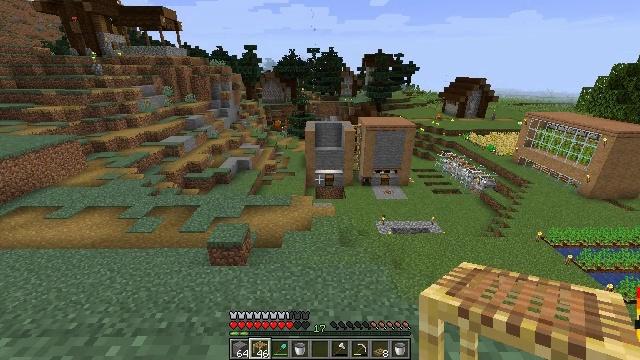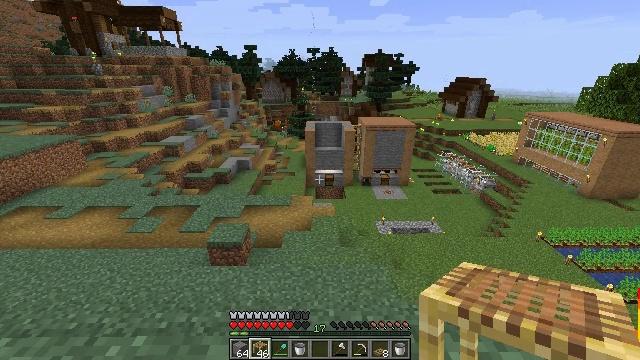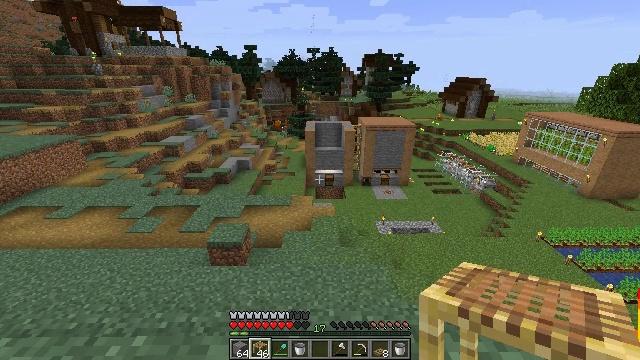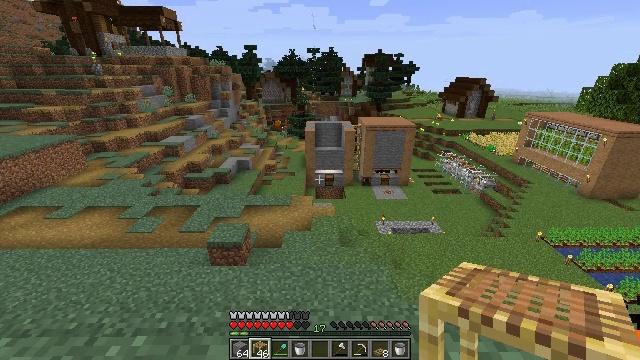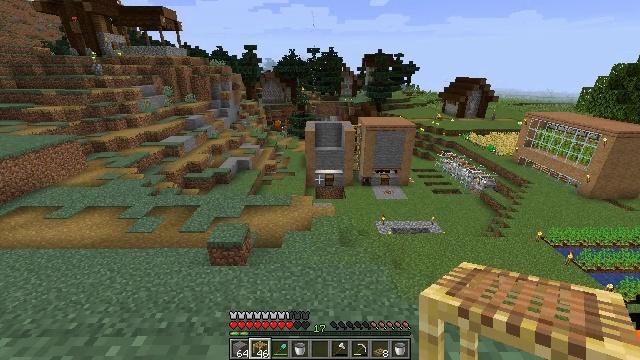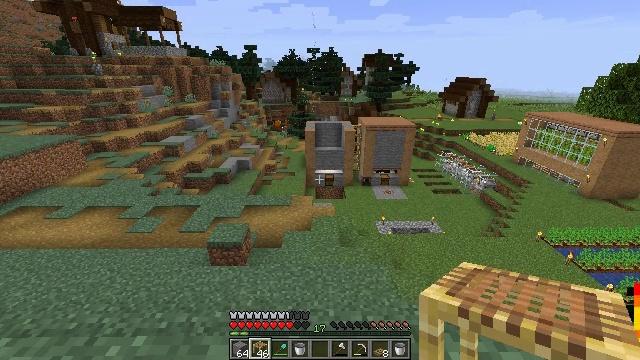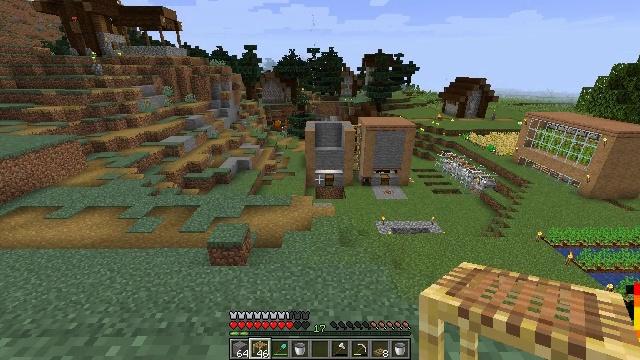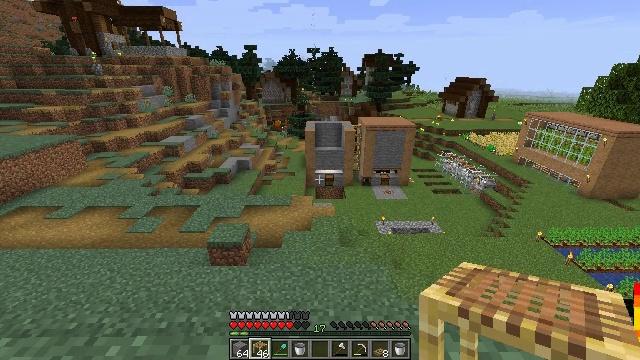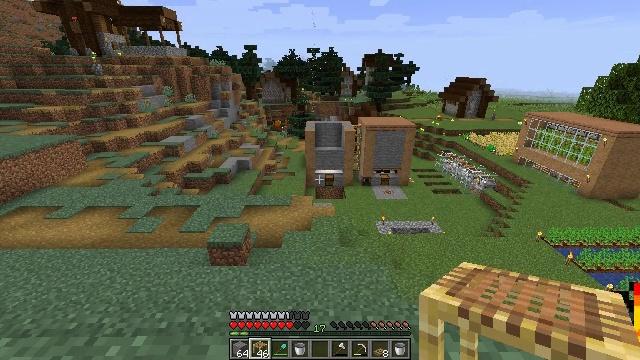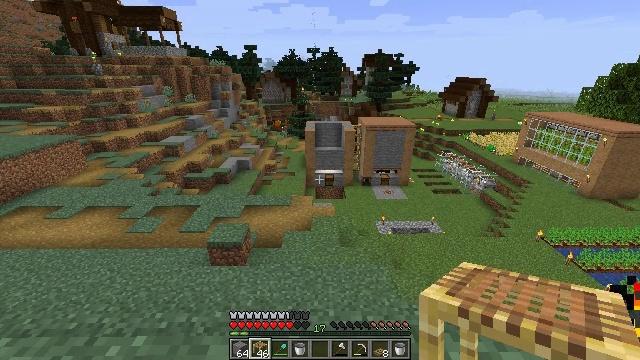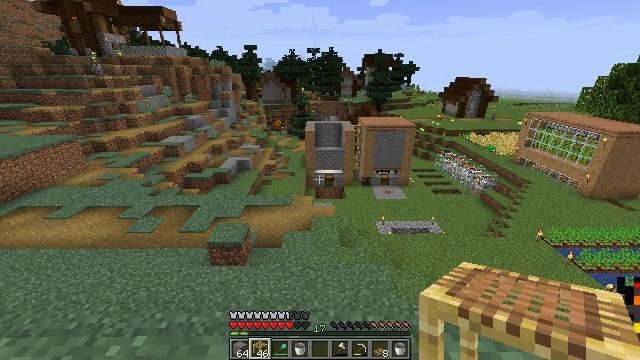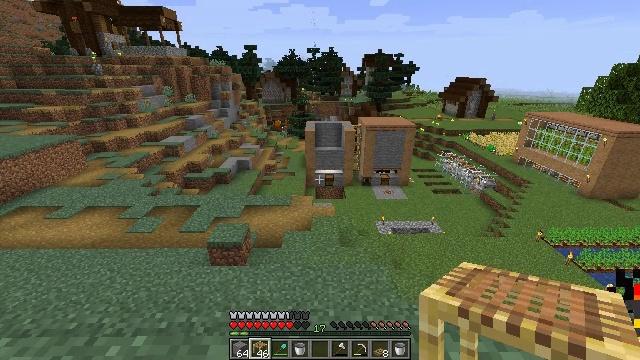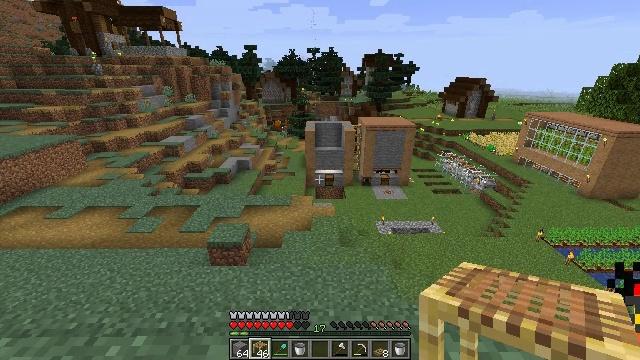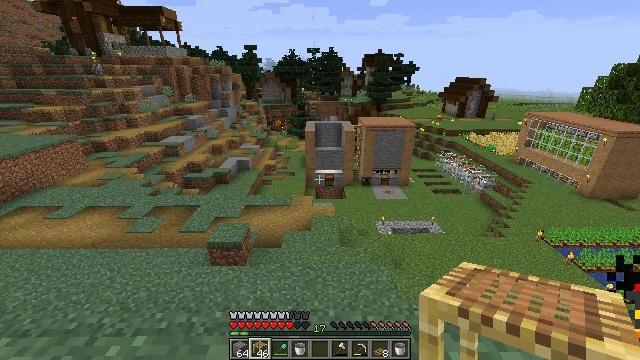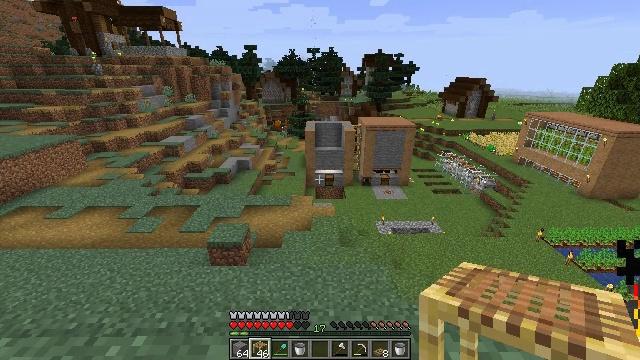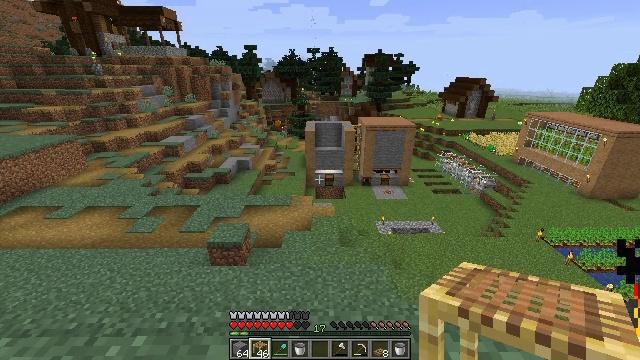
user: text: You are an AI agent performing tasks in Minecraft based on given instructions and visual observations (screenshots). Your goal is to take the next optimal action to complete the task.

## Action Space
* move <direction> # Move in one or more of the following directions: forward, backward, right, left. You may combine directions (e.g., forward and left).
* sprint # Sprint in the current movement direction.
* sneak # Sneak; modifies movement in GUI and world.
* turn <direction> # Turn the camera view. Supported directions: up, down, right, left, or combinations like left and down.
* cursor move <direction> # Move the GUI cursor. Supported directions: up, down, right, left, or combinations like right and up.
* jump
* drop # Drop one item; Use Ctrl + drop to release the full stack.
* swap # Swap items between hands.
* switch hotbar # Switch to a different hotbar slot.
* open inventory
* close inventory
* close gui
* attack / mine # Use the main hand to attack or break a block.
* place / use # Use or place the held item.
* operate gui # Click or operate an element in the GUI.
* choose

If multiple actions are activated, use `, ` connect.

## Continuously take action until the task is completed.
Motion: motion action
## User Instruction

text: Make iron bars using iron ingots on a crafting table.
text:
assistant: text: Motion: no_op
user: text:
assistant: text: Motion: no_op
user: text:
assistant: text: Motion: no_op
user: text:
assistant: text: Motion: no_op
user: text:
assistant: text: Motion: no_op
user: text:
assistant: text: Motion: no_op
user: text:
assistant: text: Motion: no_op
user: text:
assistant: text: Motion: no_op
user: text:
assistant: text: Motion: no_op
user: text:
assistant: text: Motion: no_op
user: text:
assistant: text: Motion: no_op
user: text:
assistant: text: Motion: no_op
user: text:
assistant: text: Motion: no_op
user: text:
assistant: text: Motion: no_op
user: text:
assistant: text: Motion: no_op
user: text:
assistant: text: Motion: no_op
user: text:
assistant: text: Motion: no_op
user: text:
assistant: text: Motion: no_op
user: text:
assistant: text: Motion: no_op
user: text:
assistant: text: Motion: no_op
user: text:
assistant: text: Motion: no_op
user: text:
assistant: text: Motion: no_op
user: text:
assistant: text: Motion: no_op
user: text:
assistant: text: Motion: no_op
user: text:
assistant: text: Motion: no_op
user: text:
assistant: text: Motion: no_op
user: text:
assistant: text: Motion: no_op
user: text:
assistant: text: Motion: no_op
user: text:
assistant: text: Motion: no_op
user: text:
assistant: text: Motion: no_op